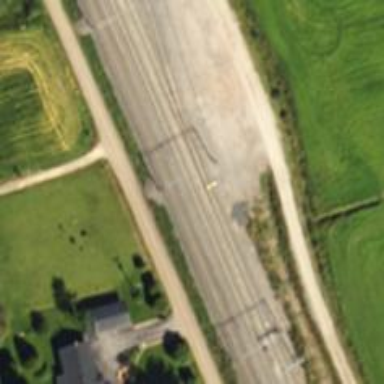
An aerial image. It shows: Siding railway line with electrified contact line for the trains.